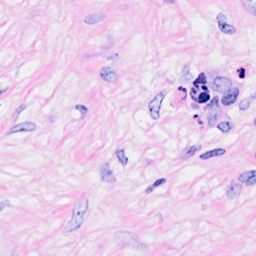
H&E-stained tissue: Breast